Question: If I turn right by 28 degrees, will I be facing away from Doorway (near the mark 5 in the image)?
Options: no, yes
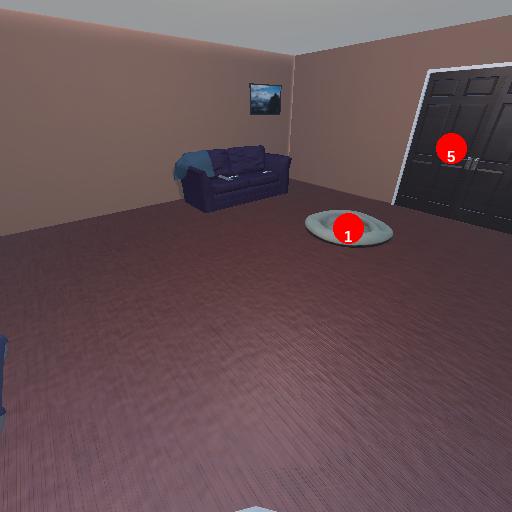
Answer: no